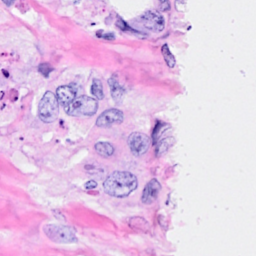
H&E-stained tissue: Breast